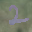
Label: 2